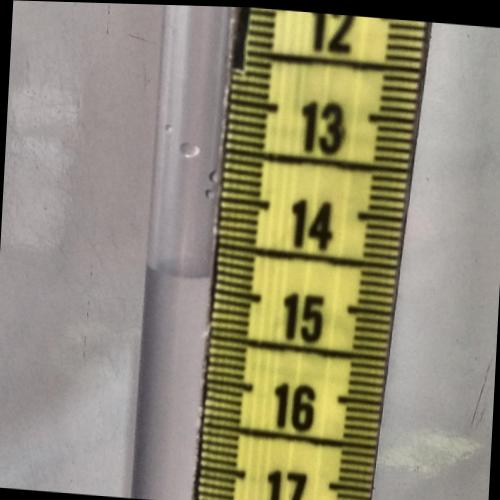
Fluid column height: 14.9 cm